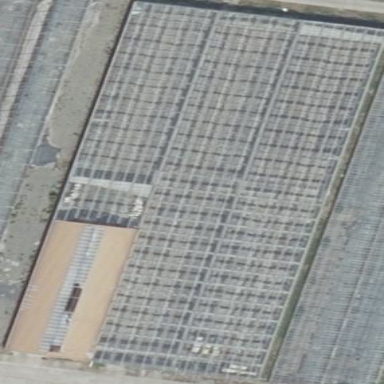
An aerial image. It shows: Greenhouse.